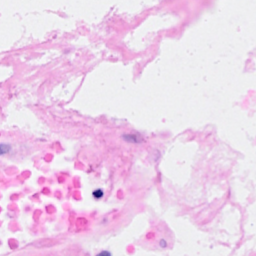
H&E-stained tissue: Breast